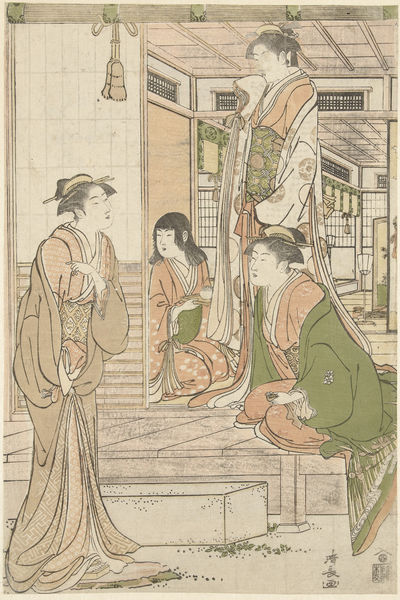
Titel: Yoshitsune een serenade brengend aan Joruri hime.
Künstler: Torii Kiyonaga
Standort: Amsterdam
Institution: Rijksmuseum
Schlagwörter: frauen, grün, menschen, fenster, frisur, raum, zeichen, zeichnung, haus, rot, fächer, gewand, haare, gewänder, rosa, japan, schrift, stufe, bretter, japanisch, asien, geisha, knien, asiatisch, china, haarnadel, gwand